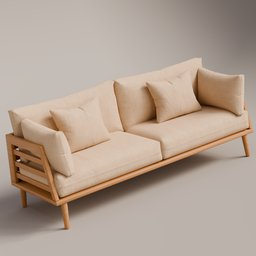
Label: furniture